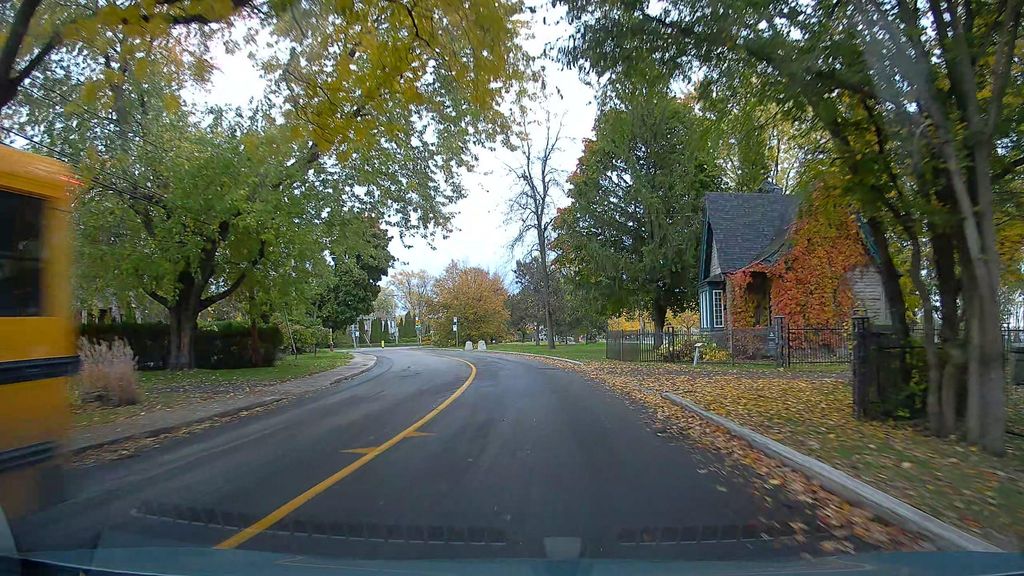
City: montreal